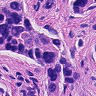
Metastatic tissue present: yes